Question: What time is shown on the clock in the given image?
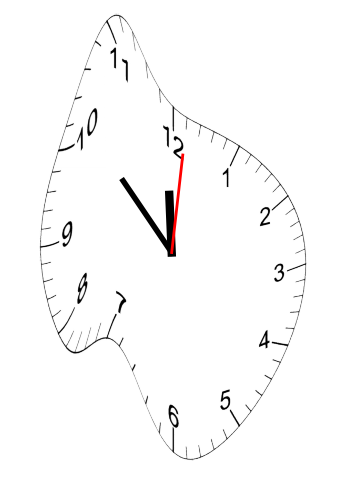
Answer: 11:52:01